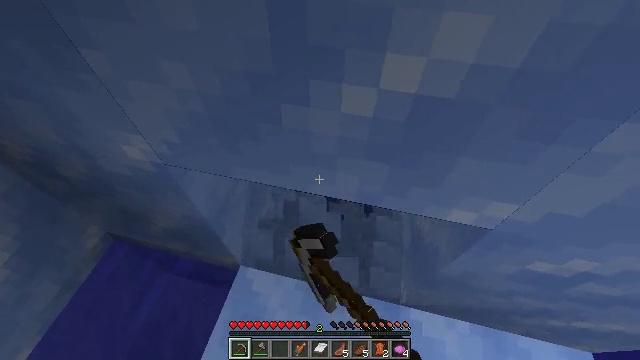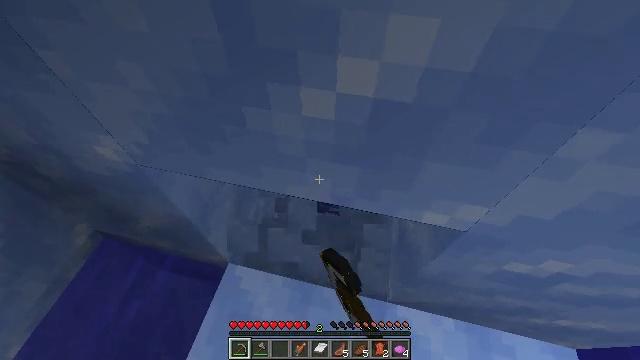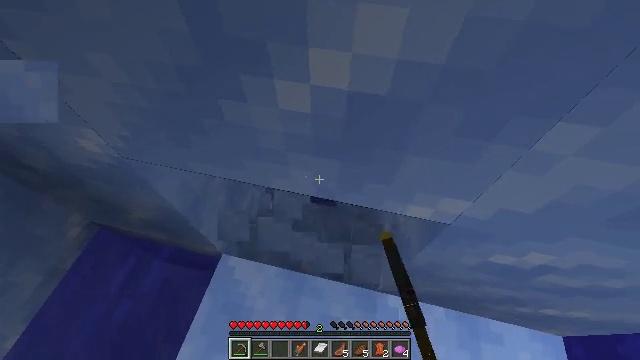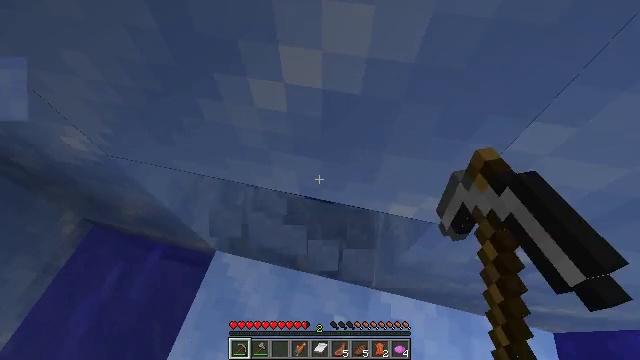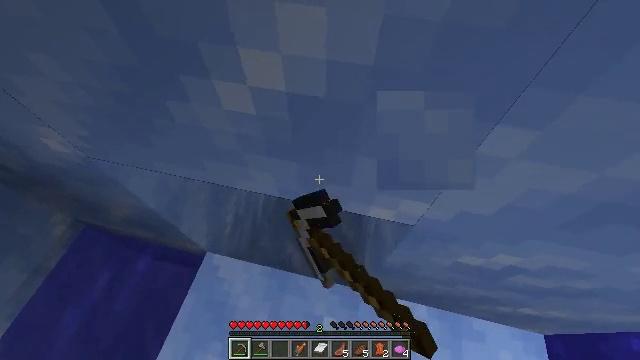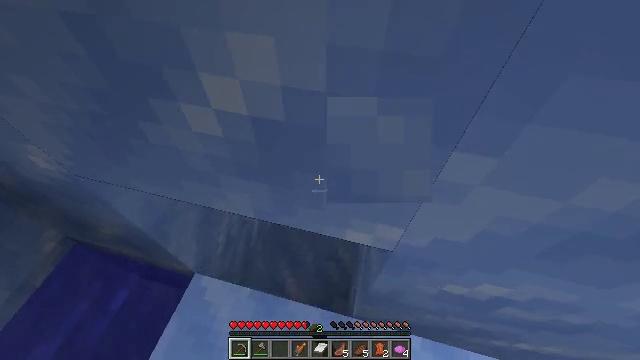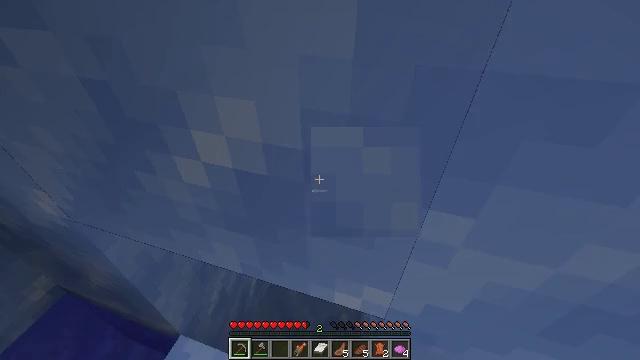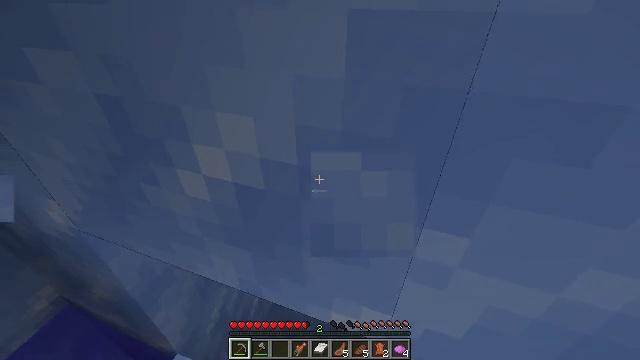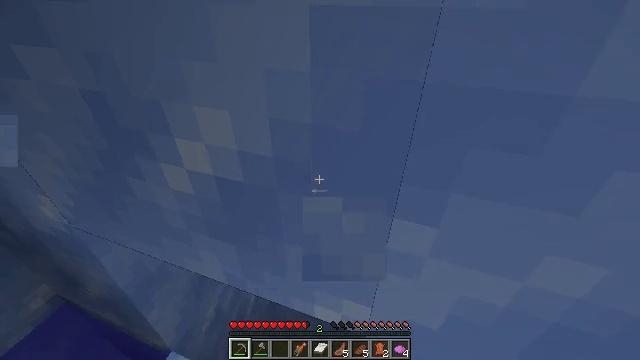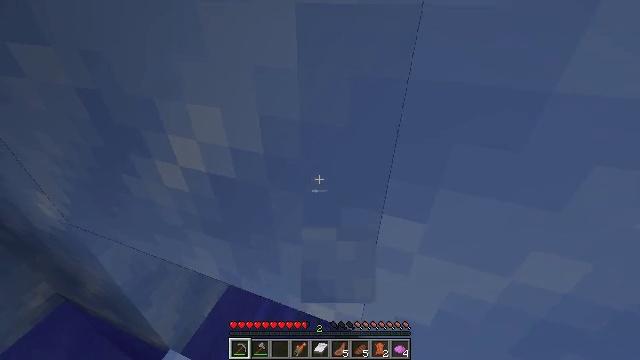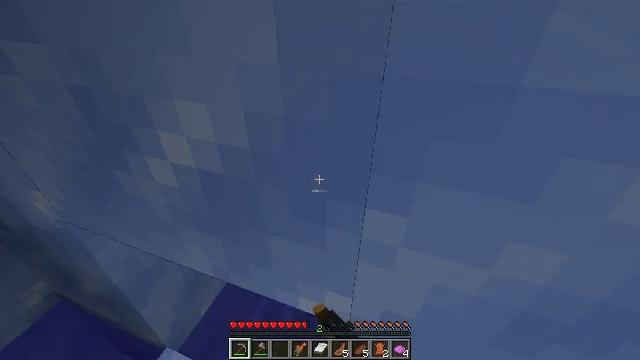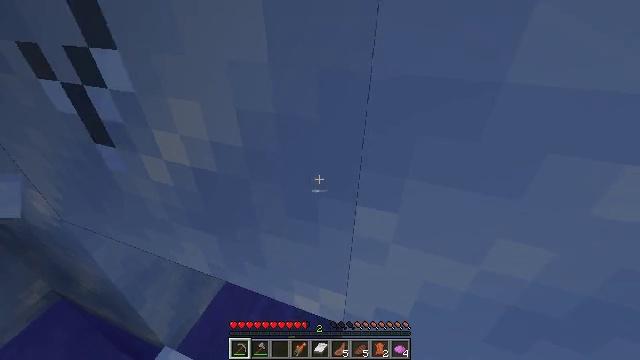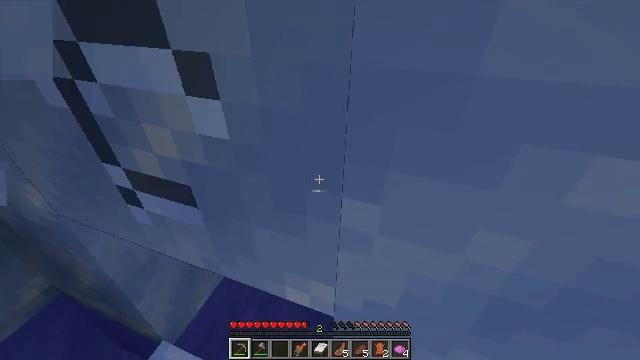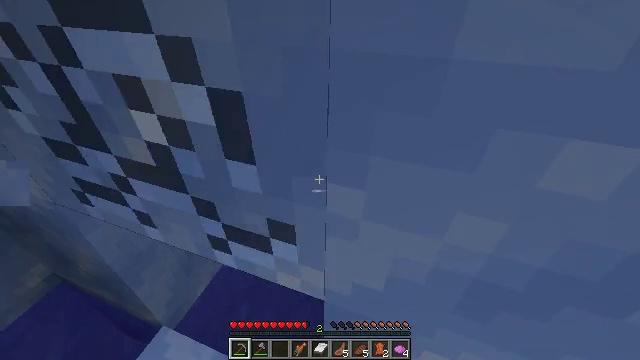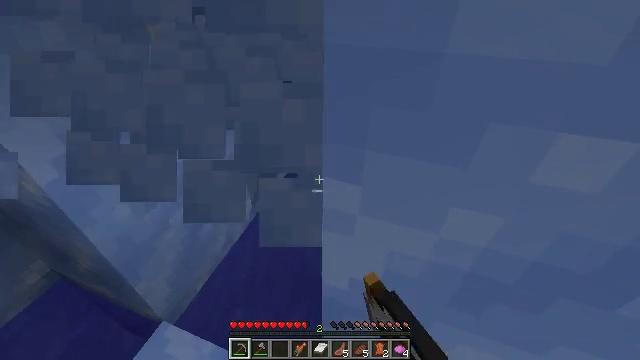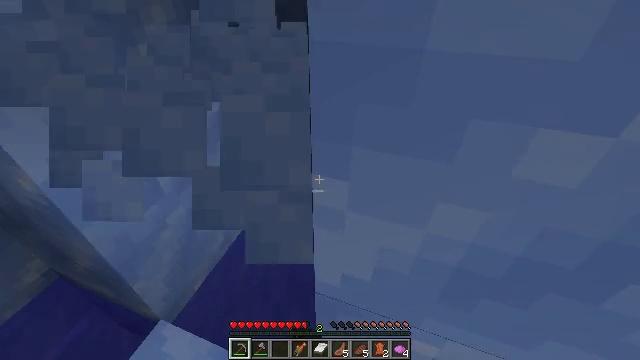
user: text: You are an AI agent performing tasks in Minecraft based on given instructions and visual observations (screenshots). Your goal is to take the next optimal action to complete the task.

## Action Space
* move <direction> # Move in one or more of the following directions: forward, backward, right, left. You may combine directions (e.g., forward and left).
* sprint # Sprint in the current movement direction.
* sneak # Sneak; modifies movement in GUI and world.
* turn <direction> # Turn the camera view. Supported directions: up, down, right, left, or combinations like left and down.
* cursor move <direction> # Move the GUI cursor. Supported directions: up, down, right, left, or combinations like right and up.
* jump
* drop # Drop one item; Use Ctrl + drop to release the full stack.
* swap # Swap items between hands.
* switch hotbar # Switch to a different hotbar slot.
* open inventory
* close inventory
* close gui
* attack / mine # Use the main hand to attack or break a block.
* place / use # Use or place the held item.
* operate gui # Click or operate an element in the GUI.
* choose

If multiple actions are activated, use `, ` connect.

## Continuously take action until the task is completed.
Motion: motion action
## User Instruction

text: Gather packed ice blocks.
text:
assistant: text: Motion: move right, turn down
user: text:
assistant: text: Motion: turn down, attack / mine
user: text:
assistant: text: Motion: attack / mine
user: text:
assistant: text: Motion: attack / mine
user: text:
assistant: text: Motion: turn left and up
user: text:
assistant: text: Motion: turn left and up
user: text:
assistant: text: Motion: turn left and up
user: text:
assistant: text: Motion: no_op
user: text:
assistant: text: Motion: attack / mine
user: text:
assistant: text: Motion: attack / mine
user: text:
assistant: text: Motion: attack / mine
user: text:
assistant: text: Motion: attack / mine
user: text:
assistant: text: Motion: turn down, attack / mine
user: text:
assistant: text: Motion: attack / mine
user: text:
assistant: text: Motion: attack / mine
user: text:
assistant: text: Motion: attack / mine
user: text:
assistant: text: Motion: attack / mine
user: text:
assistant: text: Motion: attack / mine
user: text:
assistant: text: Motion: turn down, attack / mine
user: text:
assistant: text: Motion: turn down
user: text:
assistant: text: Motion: turn down
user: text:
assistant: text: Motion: move left, turn down
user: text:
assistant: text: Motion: move left
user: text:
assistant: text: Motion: move forward and move left
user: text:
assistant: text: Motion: move forward and move left, turn right and down
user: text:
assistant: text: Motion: move forward and move left, turn right and down
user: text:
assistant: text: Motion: turn right, attack / mine
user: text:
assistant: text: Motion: turn right and up, attack / mine
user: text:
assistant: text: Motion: turn right and up, attack / mine
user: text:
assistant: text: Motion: turn up